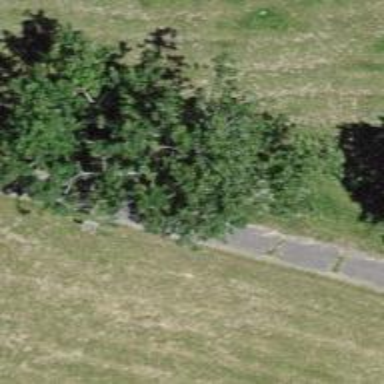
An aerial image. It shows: Single tag "natural: tree."